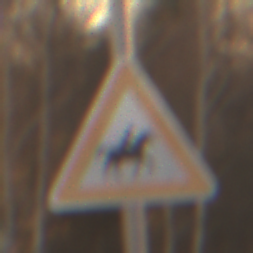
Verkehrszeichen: ReiterLinks
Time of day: SunriseSunset
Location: Outdoor (Nature)
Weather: PartlyCloudy
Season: NotSpecified
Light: Natural